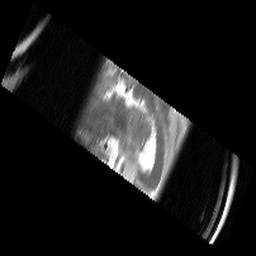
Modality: T2w
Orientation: sagittal
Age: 18
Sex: female
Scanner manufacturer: siemens
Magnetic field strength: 3 T
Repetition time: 6.26 s
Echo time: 0.064 s